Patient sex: M
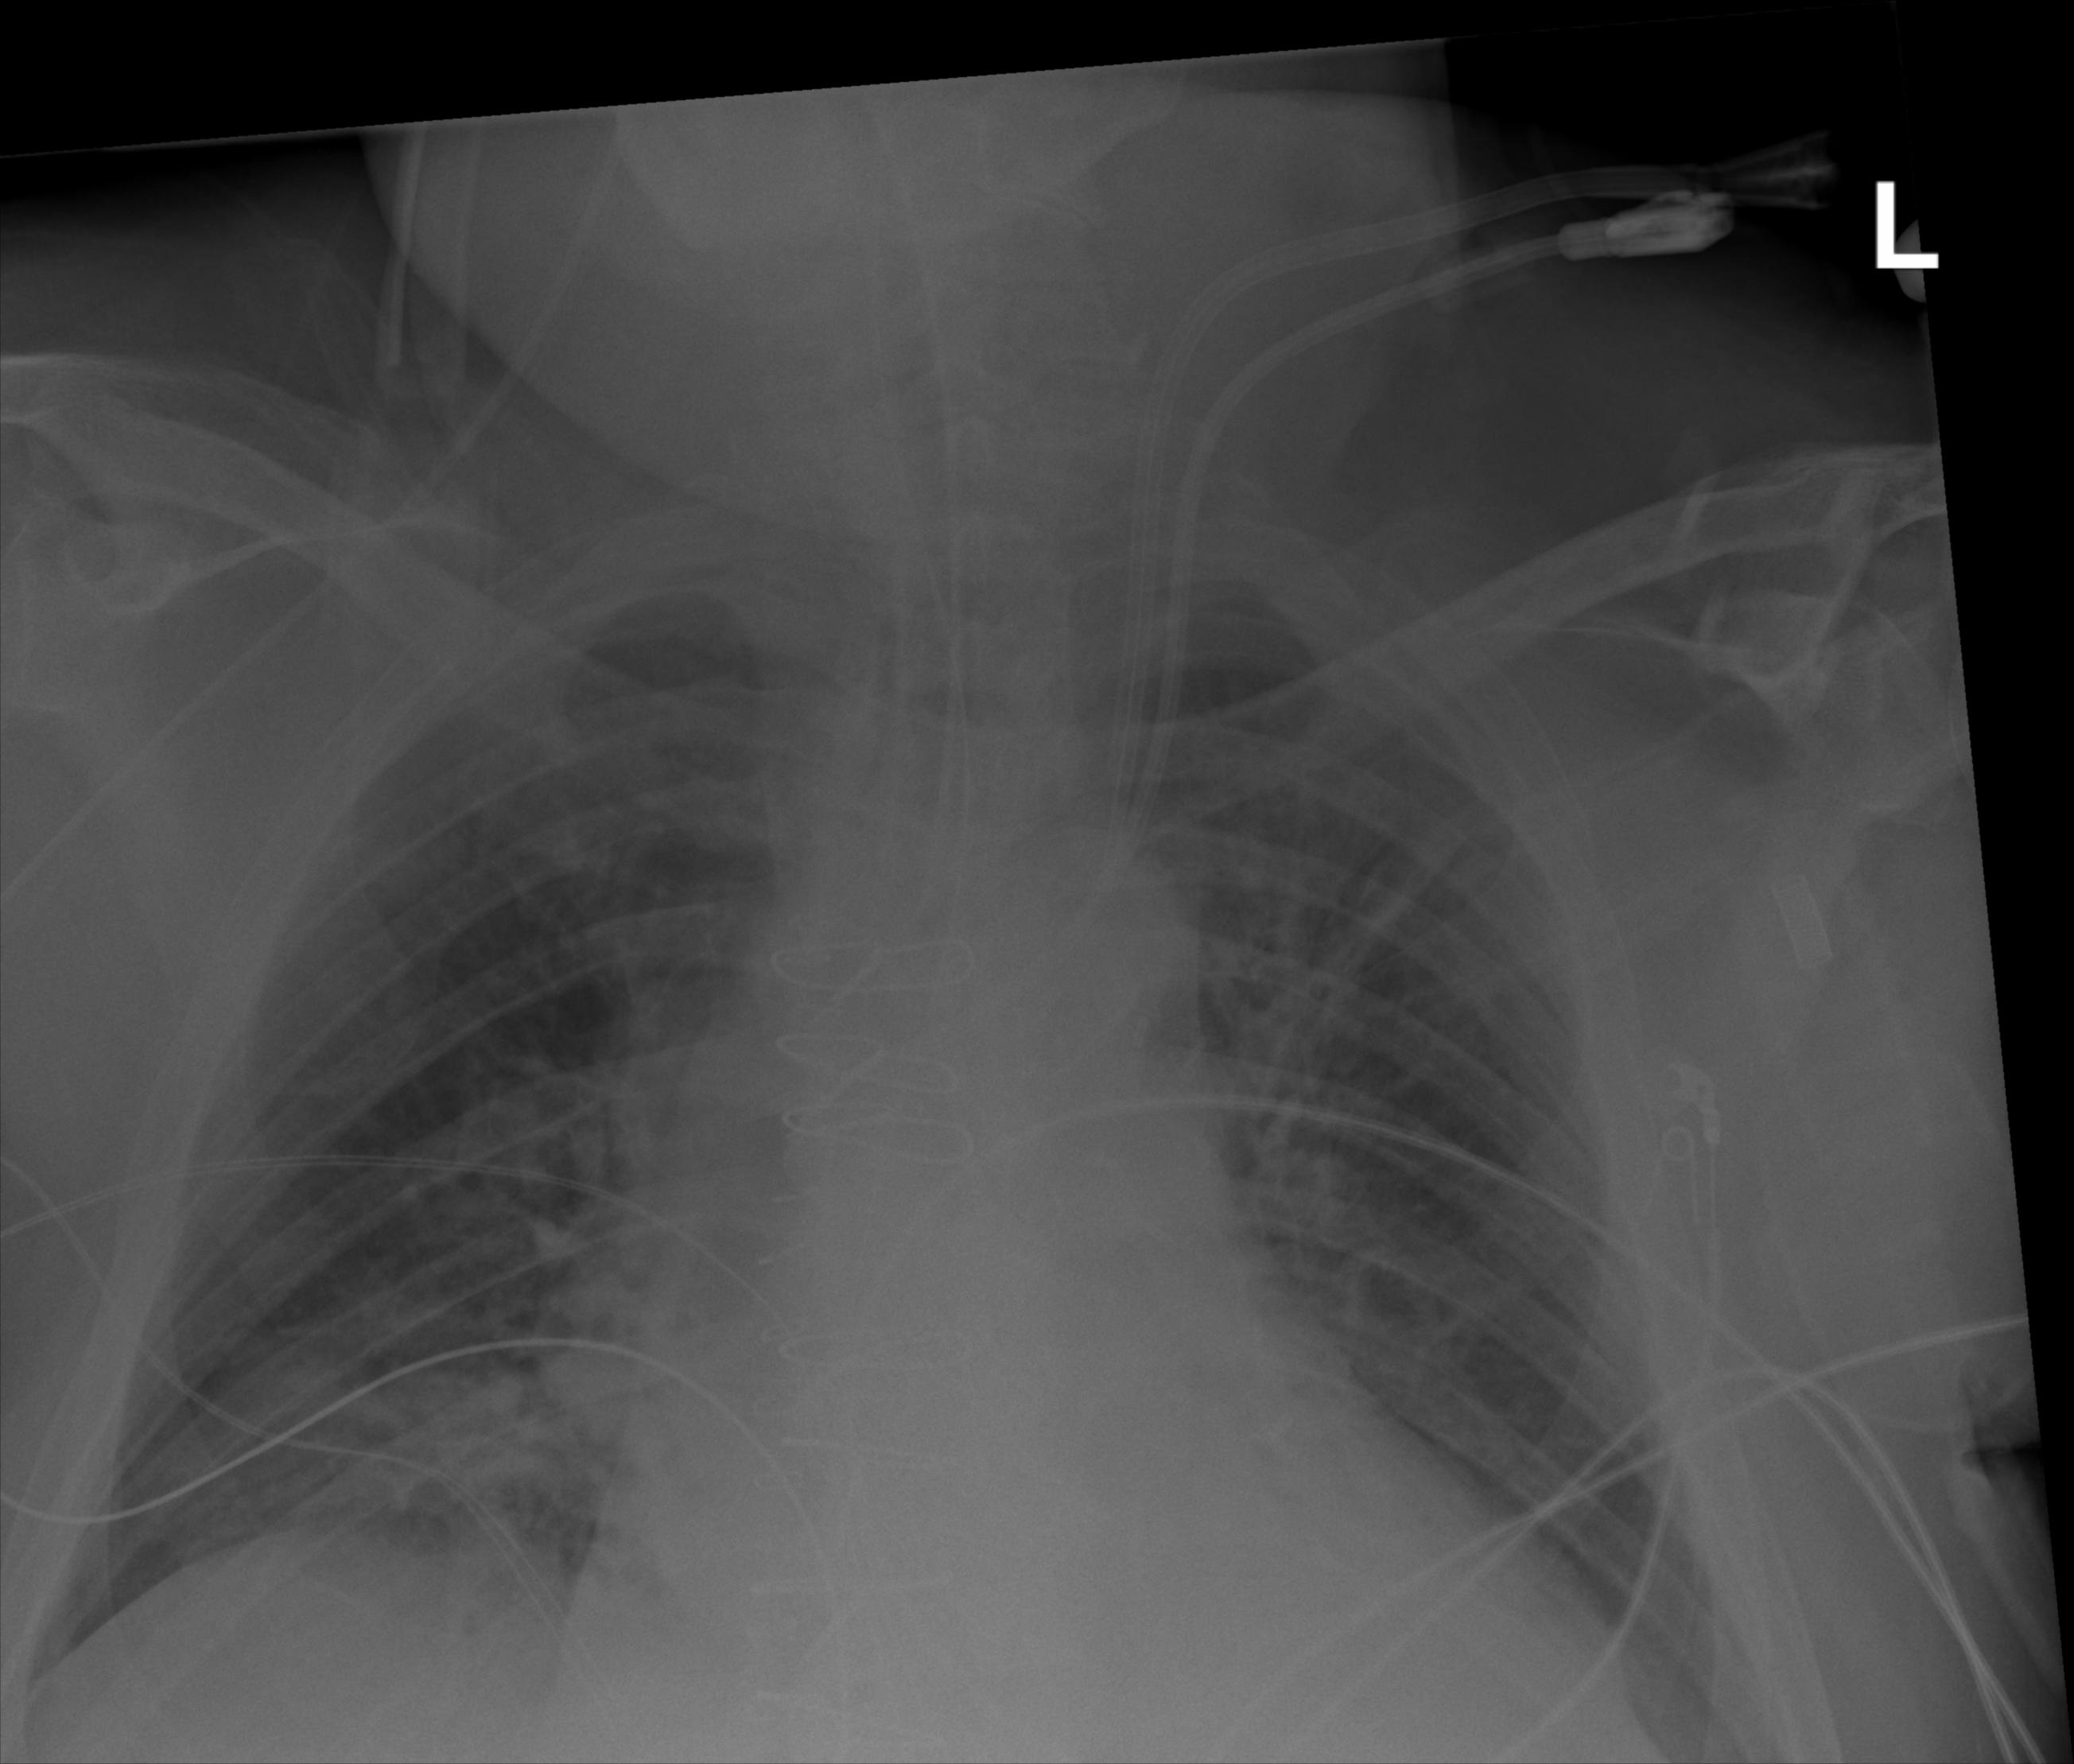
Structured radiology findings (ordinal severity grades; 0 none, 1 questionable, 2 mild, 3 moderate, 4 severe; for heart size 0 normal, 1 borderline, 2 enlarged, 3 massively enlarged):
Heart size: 2
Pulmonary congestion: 0
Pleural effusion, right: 0
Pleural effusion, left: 1
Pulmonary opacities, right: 1
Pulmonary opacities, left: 0
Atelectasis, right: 2
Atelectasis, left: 0